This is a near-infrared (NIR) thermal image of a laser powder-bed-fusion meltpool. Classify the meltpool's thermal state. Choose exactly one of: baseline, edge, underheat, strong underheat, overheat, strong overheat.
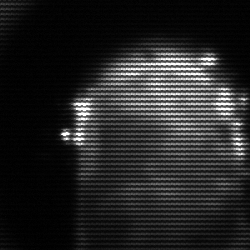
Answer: baseline